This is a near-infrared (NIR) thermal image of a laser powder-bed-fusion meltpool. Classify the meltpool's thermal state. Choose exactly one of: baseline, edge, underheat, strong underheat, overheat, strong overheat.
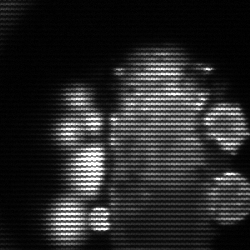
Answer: strong underheat